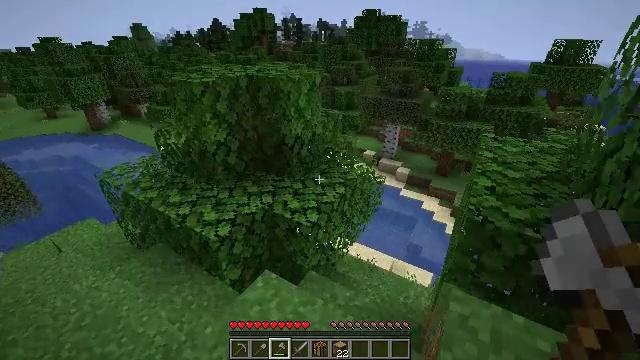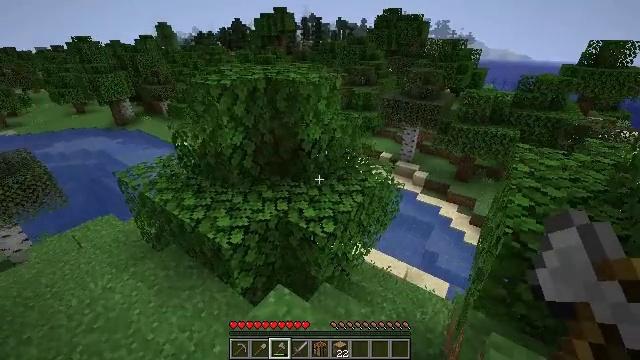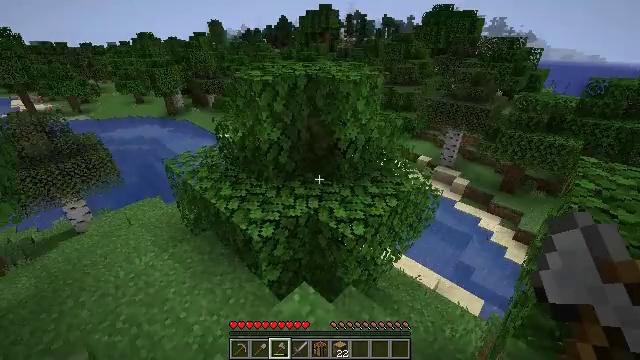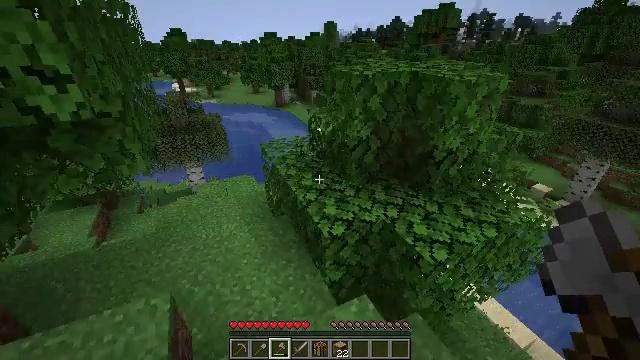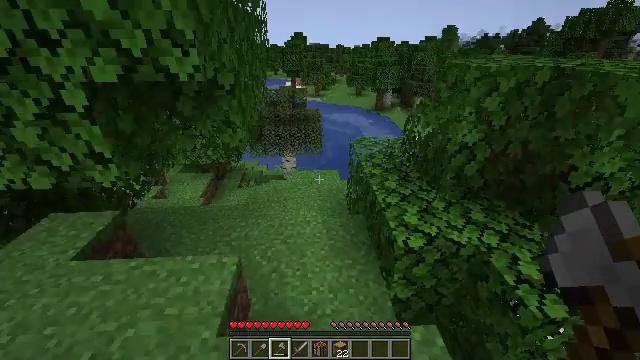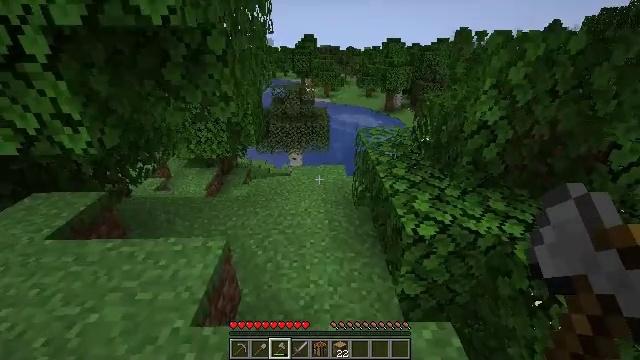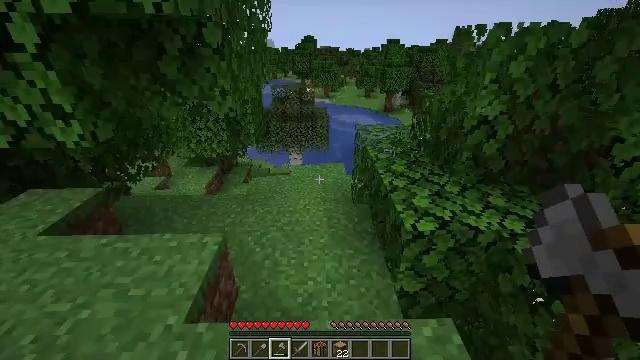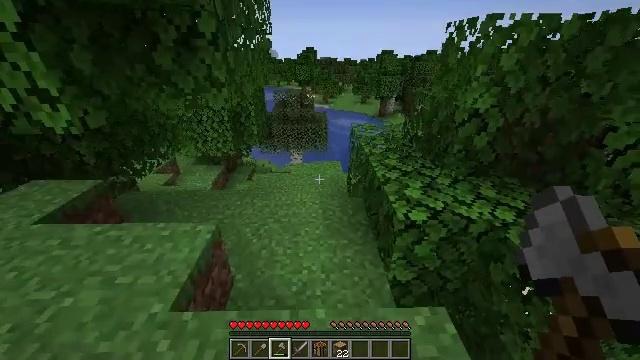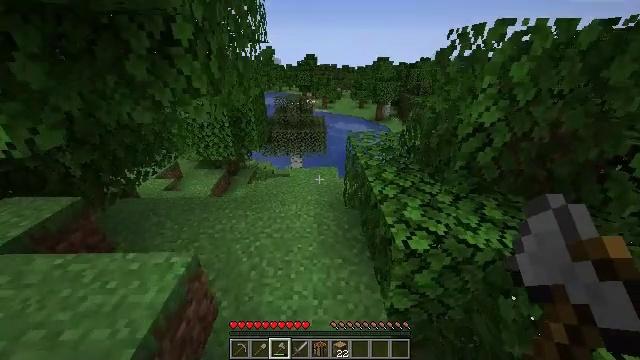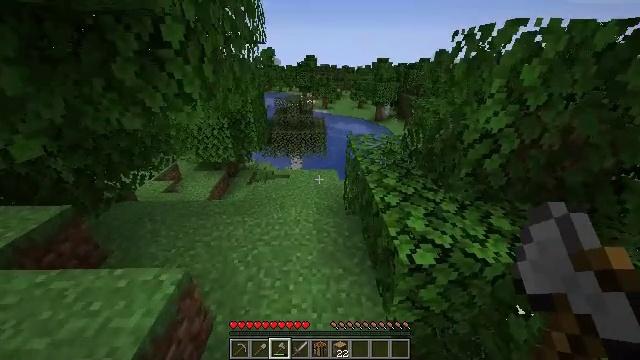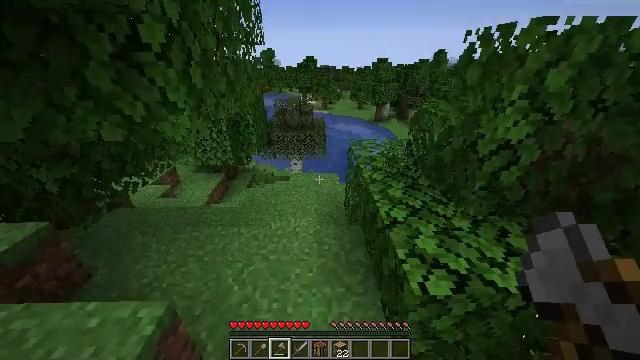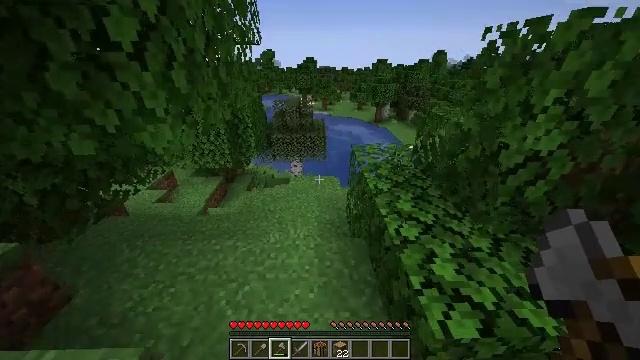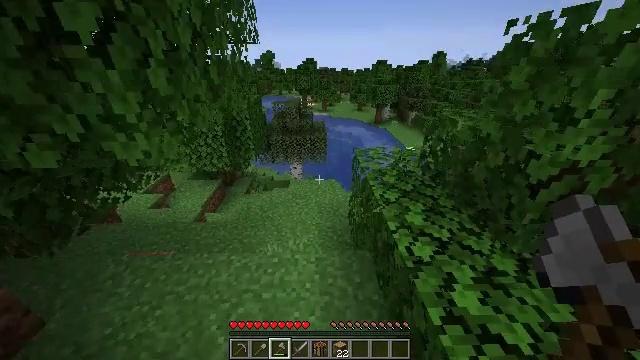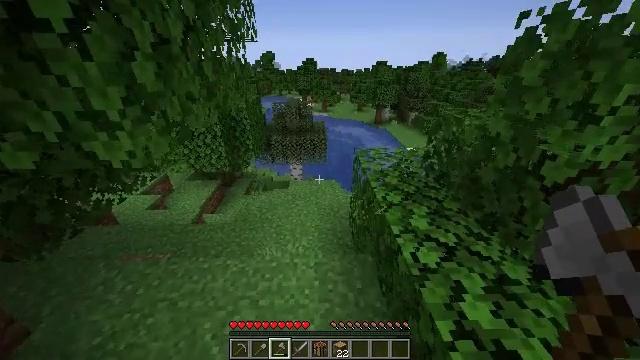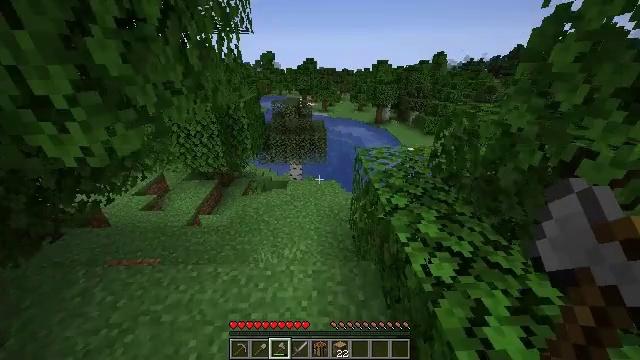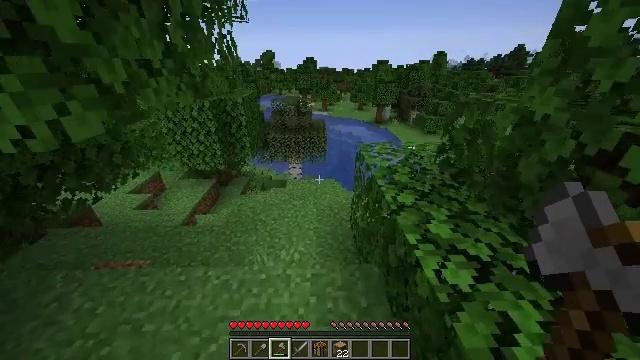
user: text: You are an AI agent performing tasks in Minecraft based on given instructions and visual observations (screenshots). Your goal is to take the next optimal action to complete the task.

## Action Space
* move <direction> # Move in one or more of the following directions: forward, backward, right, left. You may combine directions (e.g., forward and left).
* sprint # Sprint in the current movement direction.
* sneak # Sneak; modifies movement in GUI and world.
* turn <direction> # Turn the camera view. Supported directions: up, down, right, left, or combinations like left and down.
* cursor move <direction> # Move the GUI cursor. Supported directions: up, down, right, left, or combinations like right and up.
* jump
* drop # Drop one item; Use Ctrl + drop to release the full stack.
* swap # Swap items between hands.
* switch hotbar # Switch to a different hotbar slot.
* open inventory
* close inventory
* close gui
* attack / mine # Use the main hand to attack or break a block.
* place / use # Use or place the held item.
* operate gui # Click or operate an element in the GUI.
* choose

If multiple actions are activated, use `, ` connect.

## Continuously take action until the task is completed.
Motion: motion action
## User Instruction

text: Gather materials from the sweet berry bush.
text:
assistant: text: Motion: move forward, turn left
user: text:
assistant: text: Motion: move forward, turn left
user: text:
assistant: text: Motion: move forward, turn left
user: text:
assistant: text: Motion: move forward, turn left
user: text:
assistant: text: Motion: move forward, sprint, turn left
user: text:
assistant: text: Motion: move forward, sprint
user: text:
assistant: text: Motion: move forward, sprint
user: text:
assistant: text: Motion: move forward, sprint
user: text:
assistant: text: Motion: move forward, sprint
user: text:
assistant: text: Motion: move forward, sprint
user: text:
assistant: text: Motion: move forward, sprint
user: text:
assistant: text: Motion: move forward, sprint
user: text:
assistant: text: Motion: move forward, sprint
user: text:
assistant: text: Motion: move forward, sprint
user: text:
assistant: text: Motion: move forward, sprint
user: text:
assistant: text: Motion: move forward, sprint
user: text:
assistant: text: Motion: move forward, sprint
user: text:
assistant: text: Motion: move forward, sprint
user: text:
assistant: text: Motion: move forward, sprint
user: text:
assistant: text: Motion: move forward, sprint
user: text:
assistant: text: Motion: move forward, sprint
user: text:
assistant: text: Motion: move forward, sprint
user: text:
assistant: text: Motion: move forward, sprint
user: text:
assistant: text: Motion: move forward, sprint
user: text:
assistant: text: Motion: move forward, sprint
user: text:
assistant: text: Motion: move forward, sprint
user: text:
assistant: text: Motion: move forward, sprint
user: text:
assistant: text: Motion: move forward, sprint, turn right and down
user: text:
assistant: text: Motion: move forward, sprint, turn right and down
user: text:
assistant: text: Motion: move forward, sprint, turn right and down